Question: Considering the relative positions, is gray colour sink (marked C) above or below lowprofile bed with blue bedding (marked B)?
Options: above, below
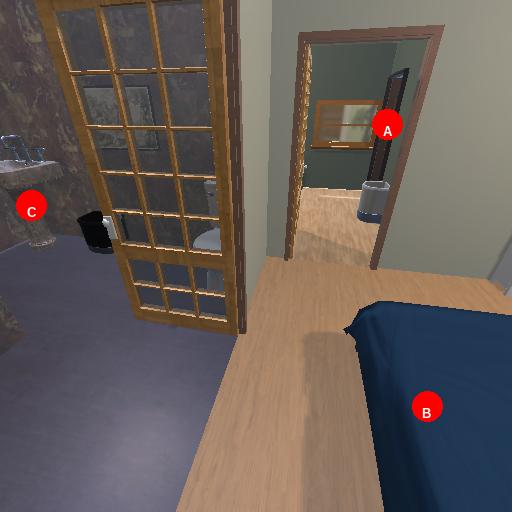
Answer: above